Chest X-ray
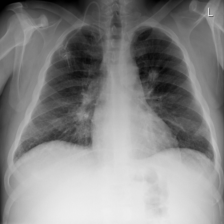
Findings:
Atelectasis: negative
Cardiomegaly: negative
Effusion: negative
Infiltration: positive
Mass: negative
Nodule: positive
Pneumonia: negative
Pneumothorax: negative
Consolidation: negative
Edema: negative
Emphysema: negative
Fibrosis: negative
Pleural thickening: negative
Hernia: negative